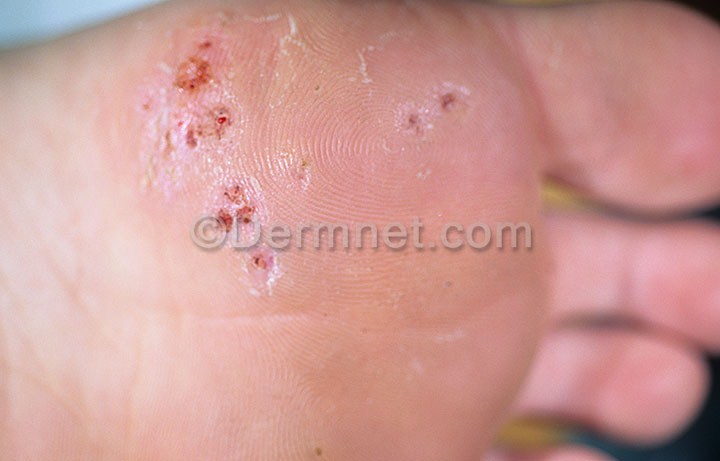
Disease: Warts Molluscum and other Viral Infections